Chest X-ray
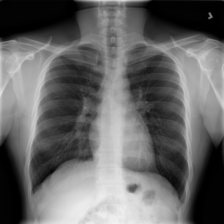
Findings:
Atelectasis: negative
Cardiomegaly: negative
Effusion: negative
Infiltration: negative
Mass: negative
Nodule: negative
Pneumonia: negative
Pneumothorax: negative
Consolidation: negative
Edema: negative
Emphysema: negative
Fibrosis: negative
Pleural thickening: negative
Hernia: negative